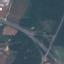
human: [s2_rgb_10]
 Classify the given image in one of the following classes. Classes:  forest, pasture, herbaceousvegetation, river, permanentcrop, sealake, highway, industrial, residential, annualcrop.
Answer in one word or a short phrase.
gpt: Highway